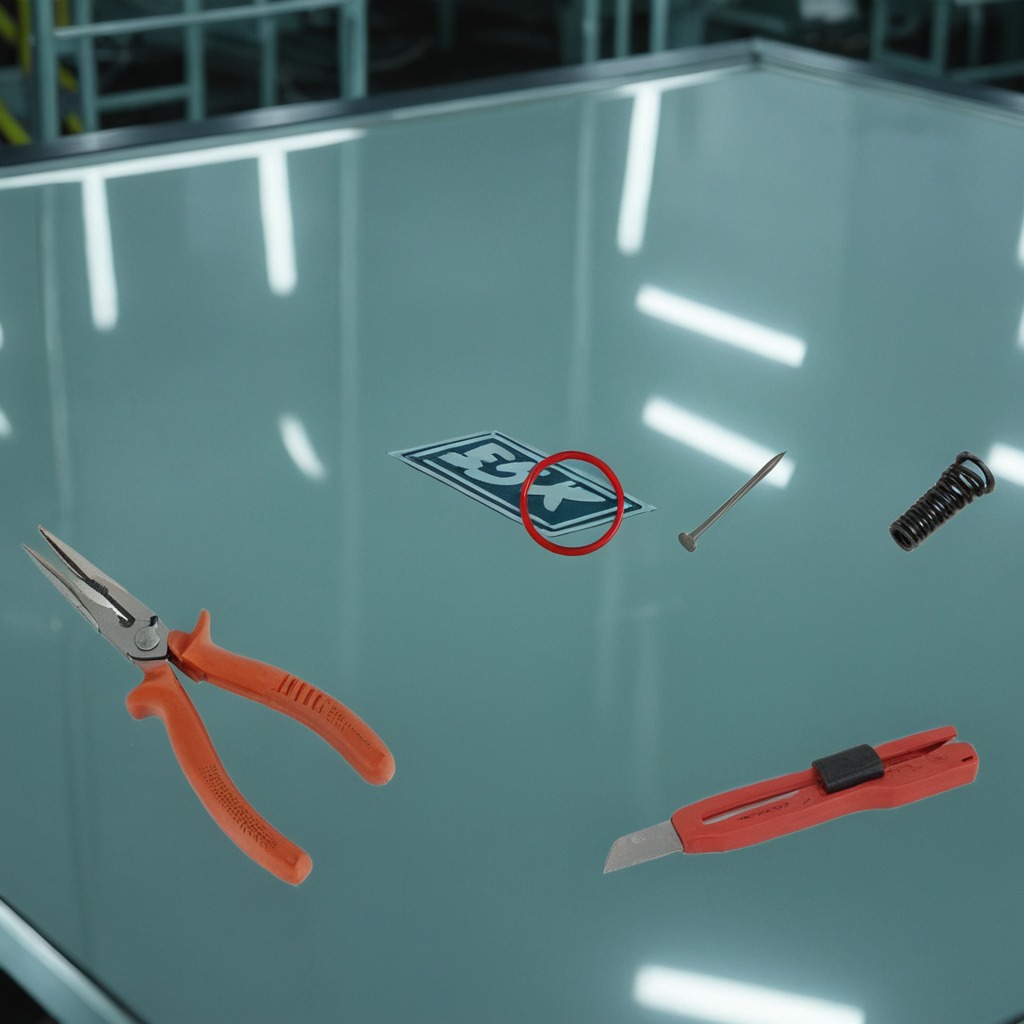
A rubber Oring, a utility knife, an iron nail, a pair of pliers, and a coiled metal spring are lying on the table.